Question: Apologies for the image being of terrible quality, but it shows my scenario of what I'm trying to achieve and wondering what the best possible solution for this is?

I have a test project setup, using RP to a single STS - in which works fine, the RP gets directed to the STS for approval and then sends a token back, simple.
However, I want, say, a drop-down list on my RP that you choose a "mode" and based on this mode you will re-directed for authorisation to one of the STS providers. Obviously I can't re-direct straight to the STS for this and so it would have to be dynamic, and the web.config settings removed for instant re-directs that the .NET projects automatically put there.
Can anyone give guidance on this?
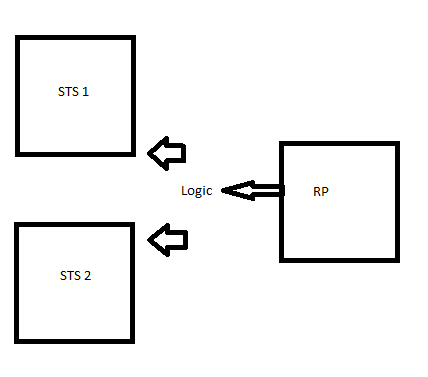
Answer: Sounds like you would benefit from using (ACS). You want to avoid putting code in your application to communicate with every STS provider, and ACS is designed to address that problem. The idea is that you configure ACS with as many STS providers as you want, and then your application (using WIF) communicates solely with ACS to perform authorization.
Read more about it here (Click 'Access Control' on the left): <URL>